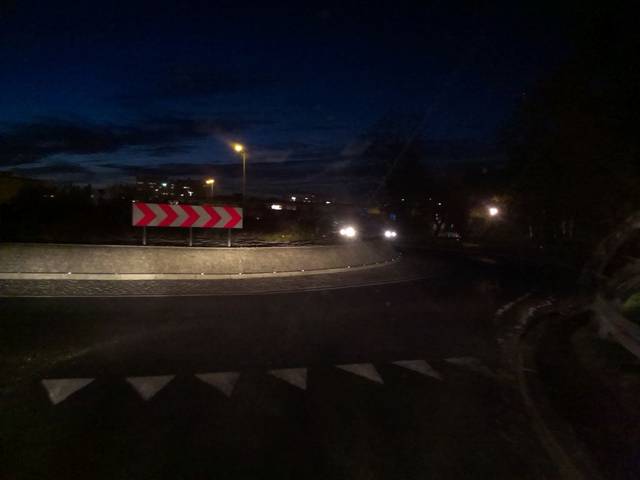
Region: Germany
Coordinates: 51.391, 16.214